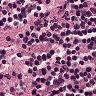
Metastatic tissue present: no